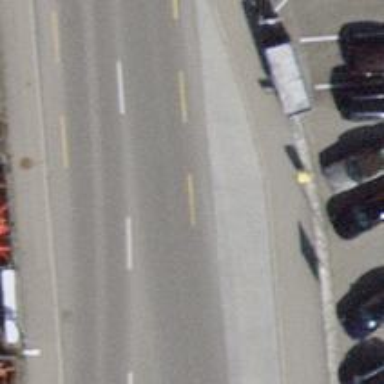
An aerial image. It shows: Bus stop with stop position for public transport.